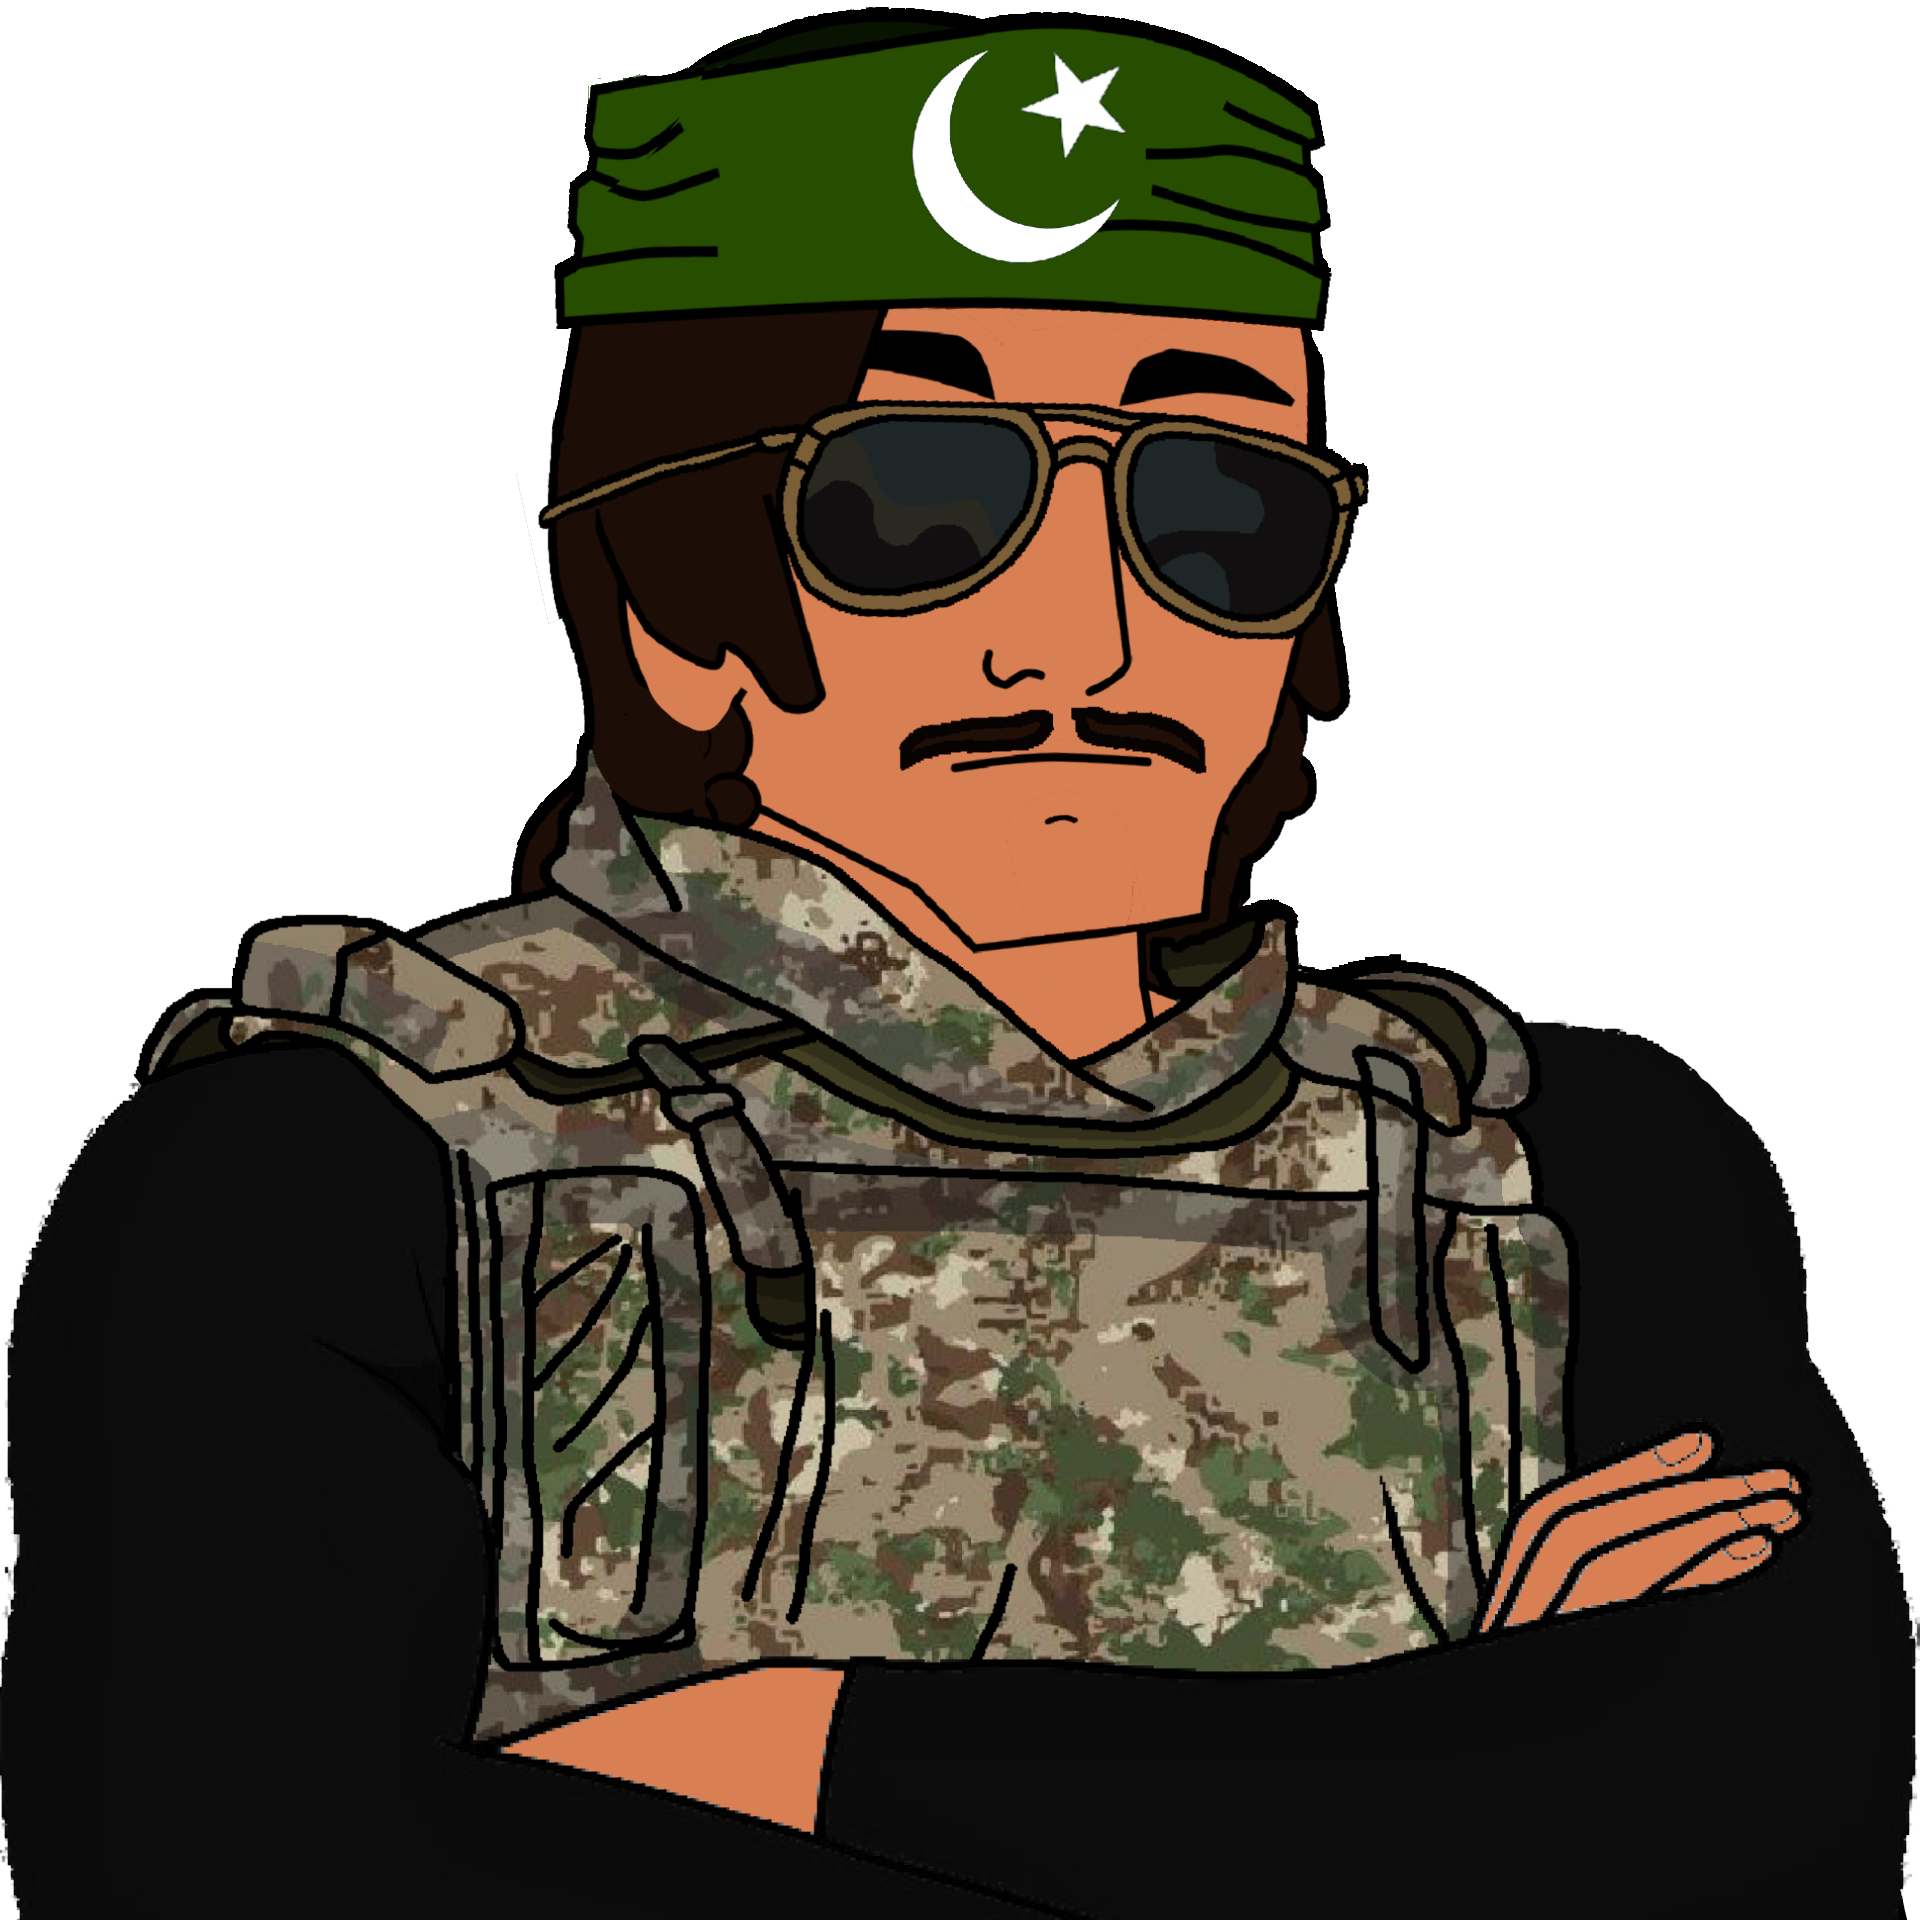
Label: 5_Stronkjak